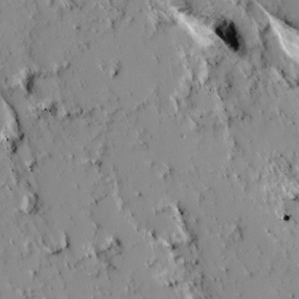
Label: non_frost